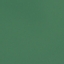
Label: SeaLake